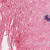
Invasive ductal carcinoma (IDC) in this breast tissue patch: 0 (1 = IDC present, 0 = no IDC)